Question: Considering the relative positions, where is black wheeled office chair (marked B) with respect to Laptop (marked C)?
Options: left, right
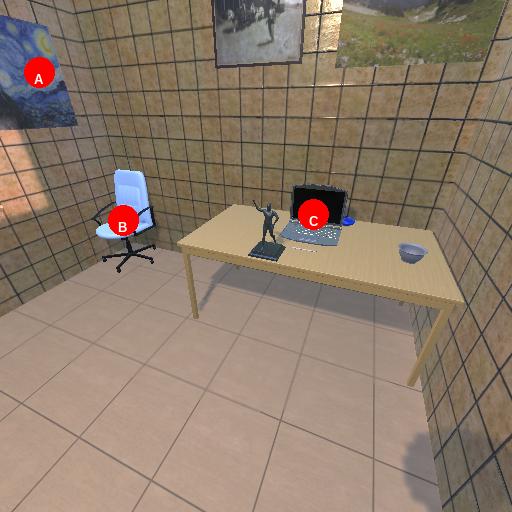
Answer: left